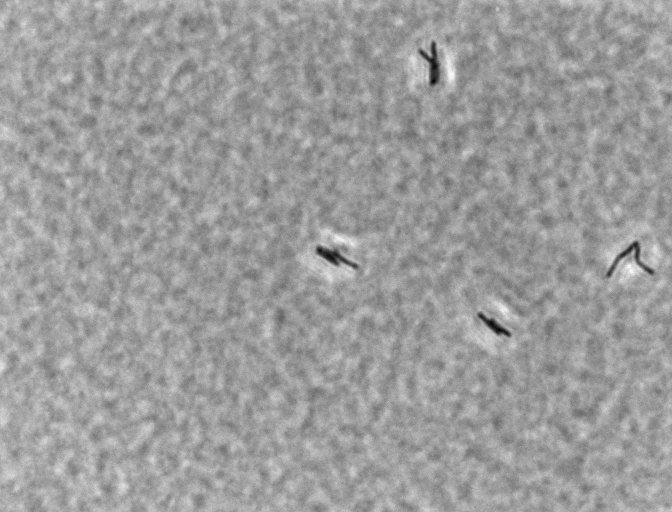
Bacillus coagulans